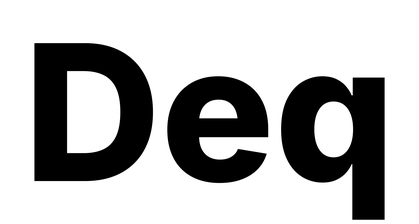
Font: Inter_ExtraBold